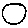
Label: circle